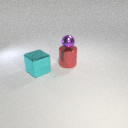
large red metal cylinder to the right of large cyan metal cube